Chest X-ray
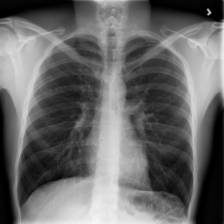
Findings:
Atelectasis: negative
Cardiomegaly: negative
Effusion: negative
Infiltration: negative
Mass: negative
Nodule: negative
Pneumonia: negative
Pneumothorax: negative
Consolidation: negative
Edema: negative
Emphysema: negative
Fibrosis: negative
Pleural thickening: negative
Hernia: negative